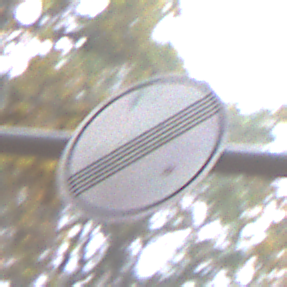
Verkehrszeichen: EndeSaemtlicherBegrenzungen
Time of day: MorningAfternoon
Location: Outdoor (Nature)
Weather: Overcast
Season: Autumn
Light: Natural